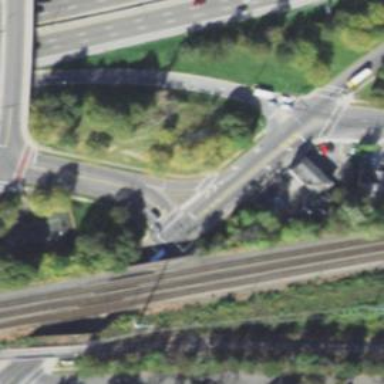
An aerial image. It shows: Secondary link road.